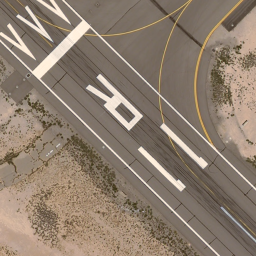
Label: runway